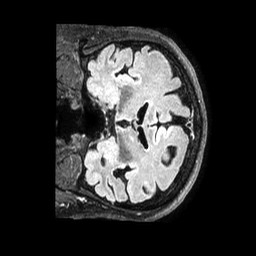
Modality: FLAIR
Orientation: coronal
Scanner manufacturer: philips
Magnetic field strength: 3 T
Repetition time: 4.8 s
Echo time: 0.34 s